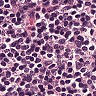
Metastatic tissue present: no